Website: crate-barrel
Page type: cart
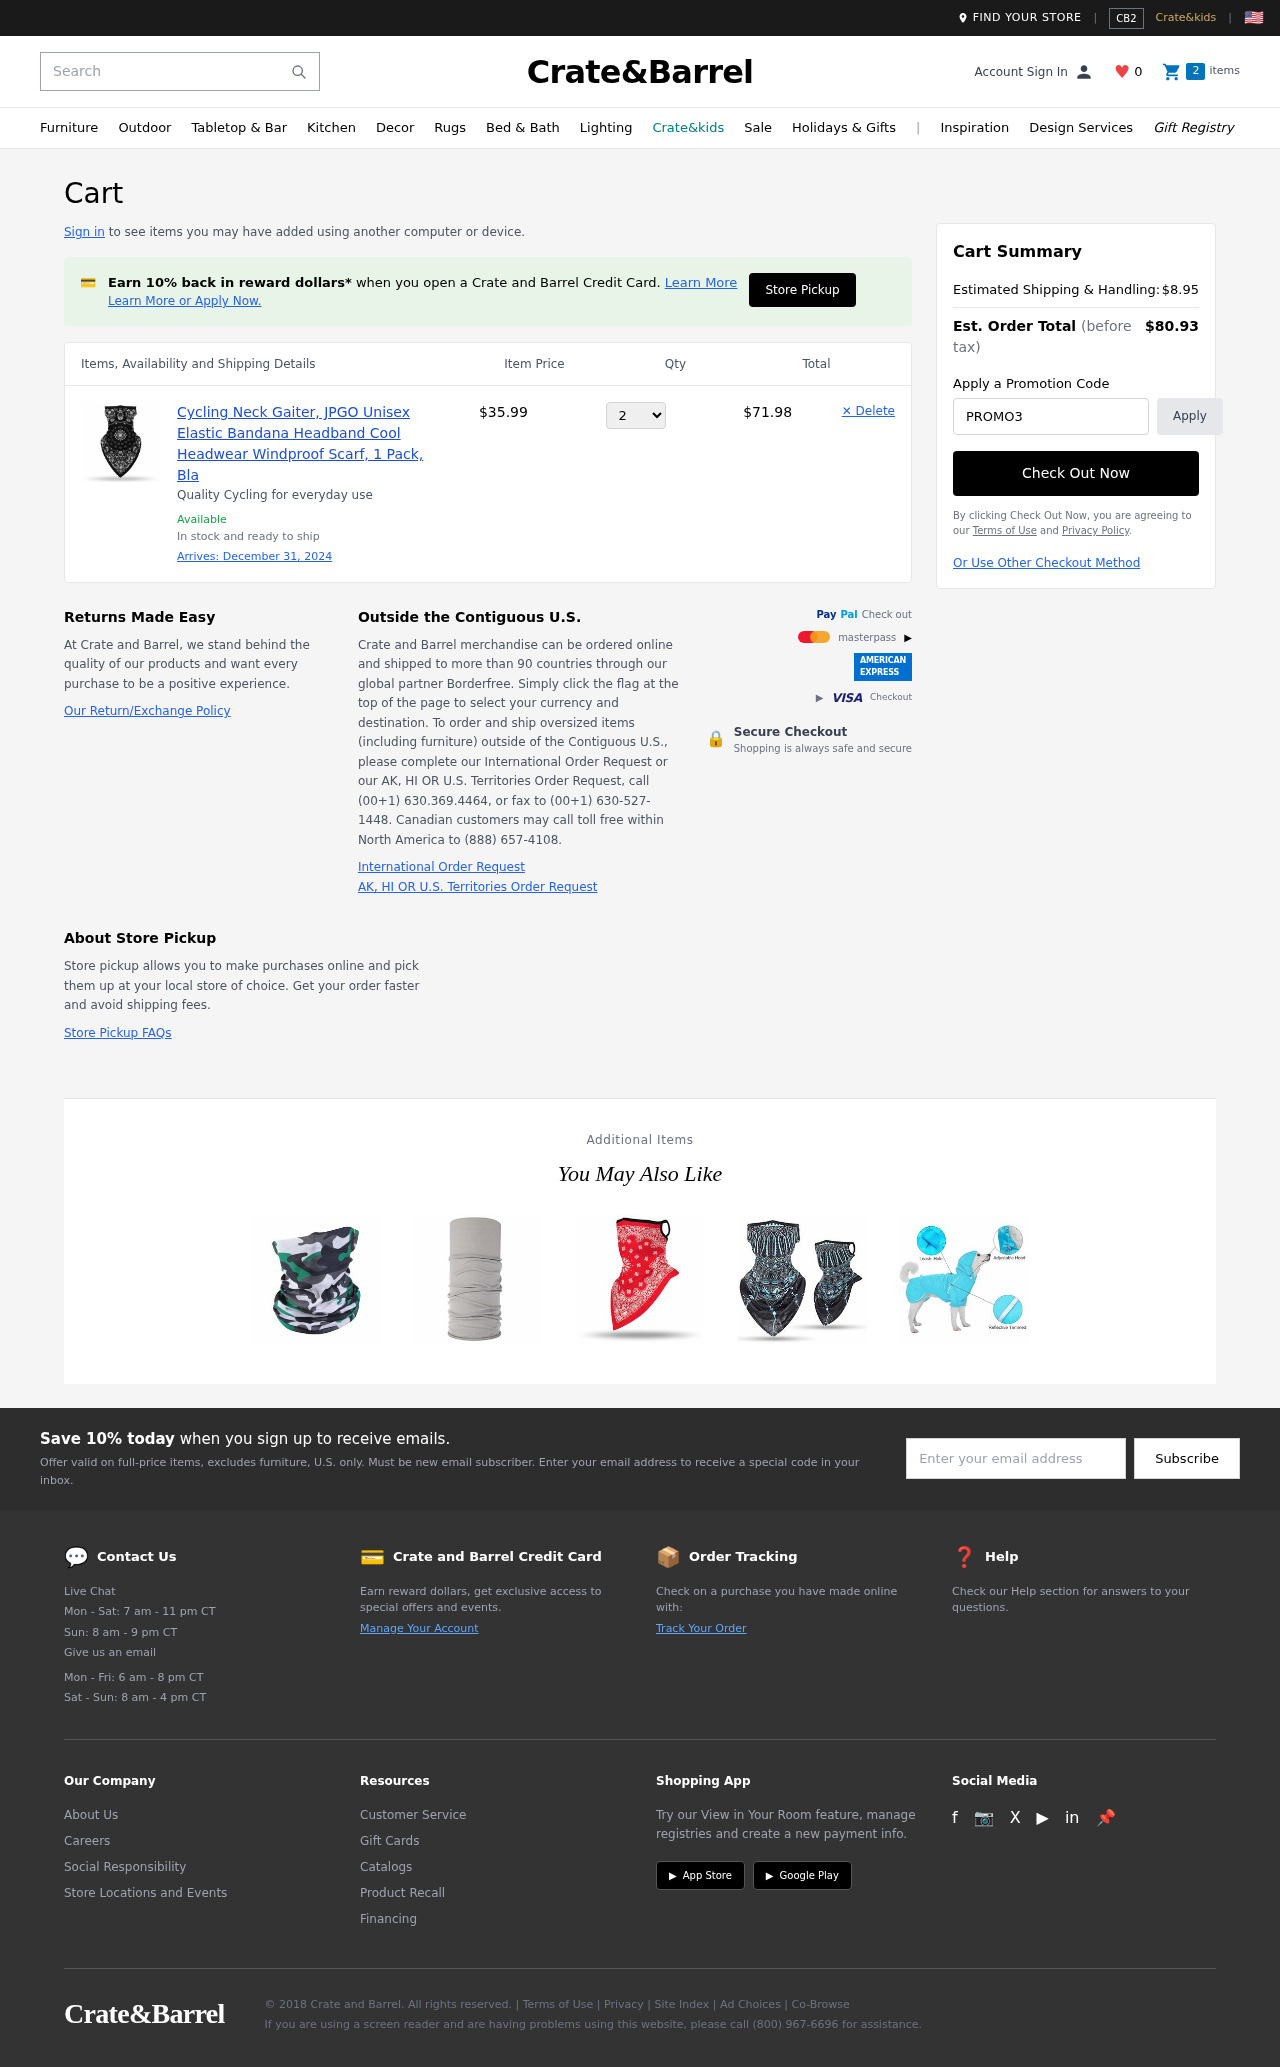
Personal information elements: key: PII_PROMO_CODE
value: PROMO32SI
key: PII_EMAIL
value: markphelps@yahoo.com
Product elements: key: PRODUCT1_DESC
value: Quality Cycling for everyday use
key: PRODUCT1_NAME
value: Cycling Neck Gaiter, JPGO Unisex Elastic Bandana Headband Cool Headwear Windproof Scarf, 1 Pack, Bla
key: PRODUCT1_PRICE
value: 35.99
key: PRODUCT1_QUANTITY
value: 2
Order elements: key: ORDER_DELIVERY_DATE
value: December 31, 2024
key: ORDER_SUBTOTAL
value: $71.98
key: ORDER_SHIPPING_COST
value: $8.95
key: ORDER_TOTAL
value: $80.93